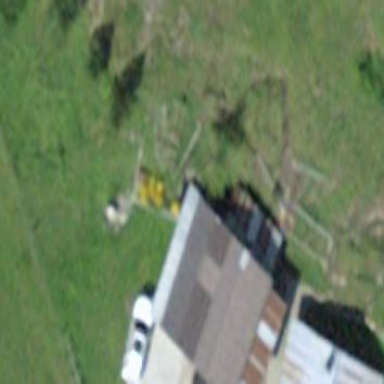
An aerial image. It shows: Shed.